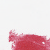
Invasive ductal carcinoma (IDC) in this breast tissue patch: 0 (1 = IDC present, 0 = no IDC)